Field crop: maize
Growth stage: 2
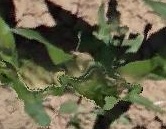
Species: maize